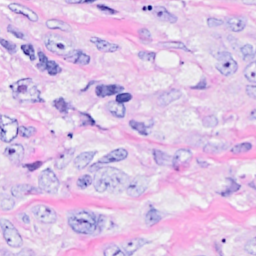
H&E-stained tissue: Breast